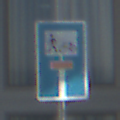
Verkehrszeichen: SackgasseRadverkehrFussgaengerDurchlaessig
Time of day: MorningAfternoon
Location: Outdoor (Urban)
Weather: Clear
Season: NotSpecified
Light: Natural